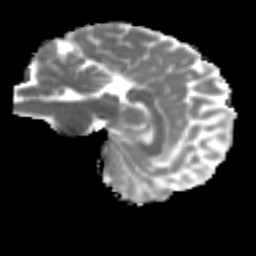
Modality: MD
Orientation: sagittal
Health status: ill
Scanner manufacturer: siemens
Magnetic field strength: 3 T
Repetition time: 6.8 s
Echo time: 0.097 s